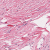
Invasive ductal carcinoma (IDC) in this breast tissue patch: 0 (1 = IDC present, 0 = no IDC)